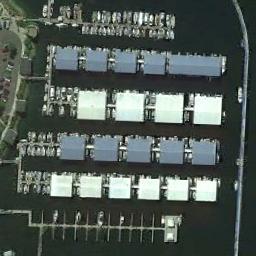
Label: harbor